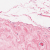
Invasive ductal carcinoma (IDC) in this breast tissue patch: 0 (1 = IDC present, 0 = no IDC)